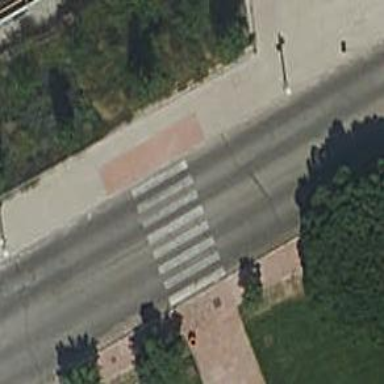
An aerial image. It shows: Uncontrolled crossing on the road.